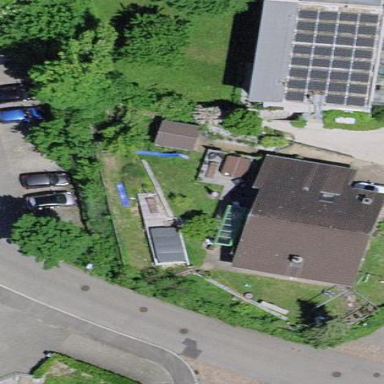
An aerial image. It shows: Simple house.